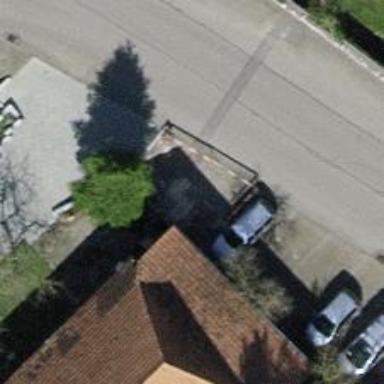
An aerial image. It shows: Post box.